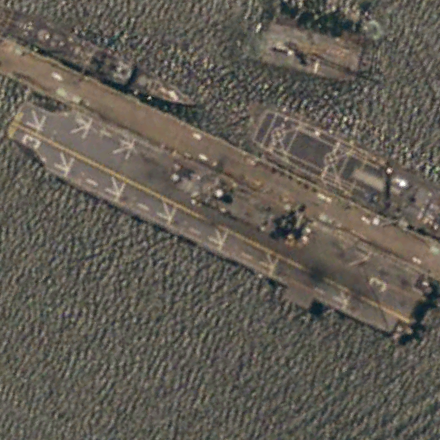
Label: assault